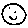
Label: smiley face